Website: home-depot
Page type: payment
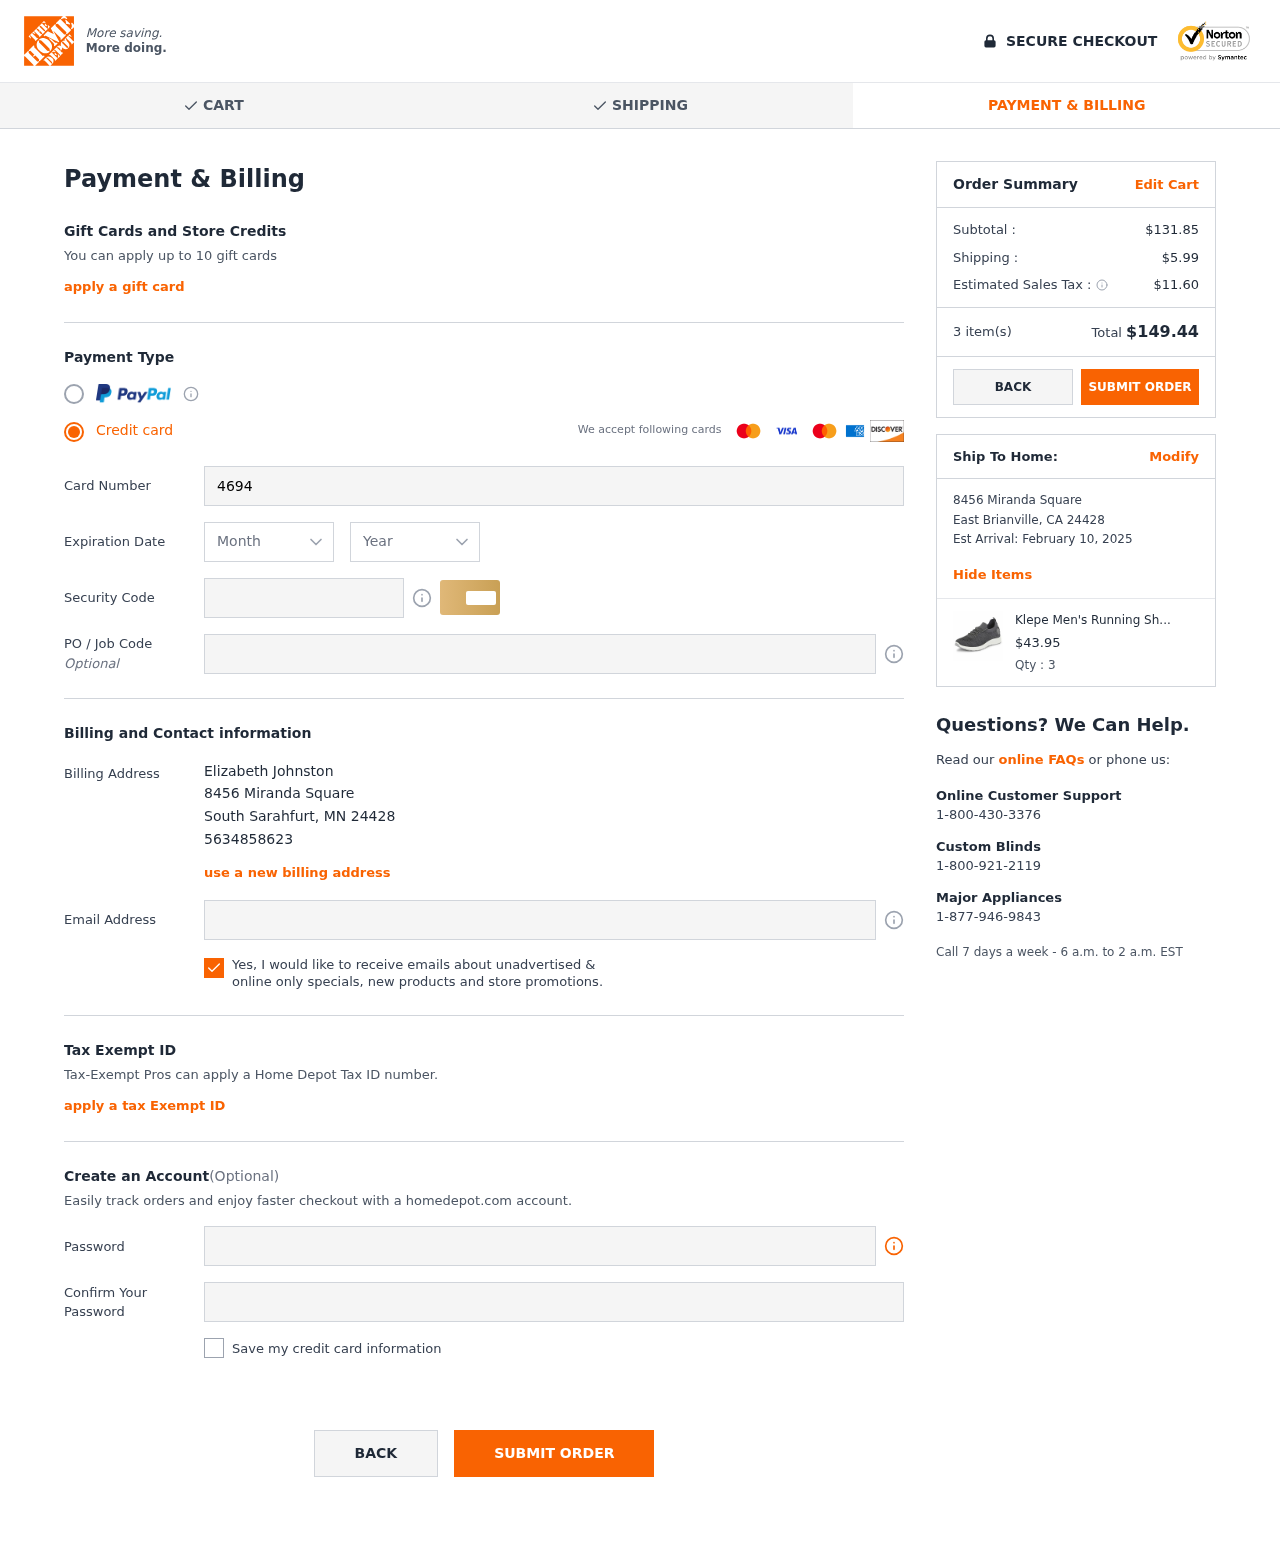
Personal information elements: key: PII_CARD_CVV
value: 584
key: PII_CARD_EXPIRY_MONTH
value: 07
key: PII_CARD_EXPIRY_YEAR
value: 30
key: PII_CARD_NUMBER
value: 4694 0430 7979 0658
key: PII_CITY
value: South Sarahfurt
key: PII_CITY2
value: East Brianville
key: PII_EMAIL
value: elizabethjohnston@yahoo.com
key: PII_FULLNAME
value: Elizabeth Johnston
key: PII_PHONE
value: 5634858623
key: PII_POSTCODE
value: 24428
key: PII_POSTCODE2
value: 24428
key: PII_STATE_ABBR
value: MN
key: PII_STATE_ABBR2
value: CA
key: PII_STREET
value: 8456 Miranda Square
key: PII_STREET2
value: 8456 Miranda Square
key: PII_POSTCODE_FULL
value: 24428
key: PII_POSTCODE_NUMERIC
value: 24428
Product elements: key: PRODUCT1_NAME
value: Klepe Men's Running Shoes
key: PRODUCT1_PRICE
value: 43.95
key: PRODUCT1_QUANTITY
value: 3
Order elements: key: ORDER_SUBTOTAL
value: $131.85
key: ORDER_SHIPPING_COST
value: $5.99
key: ORDER_TAX
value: $11.60
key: ORDER_NUM_ITEMS
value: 3 item(s)
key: ORDER_TOTAL
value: $149.44
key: ORDER_DELIVERY_DATE
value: February 10, 2025